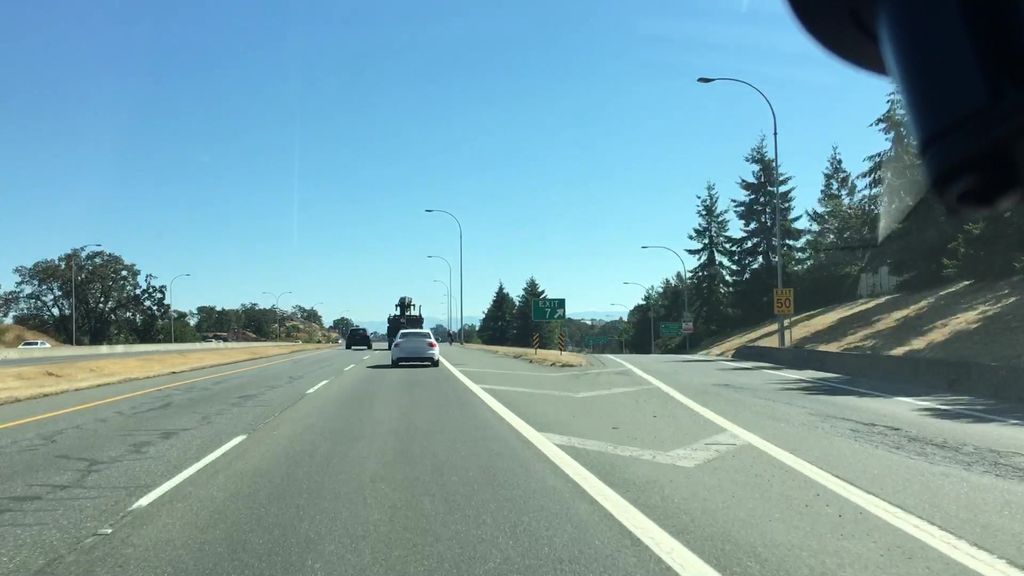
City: victoria